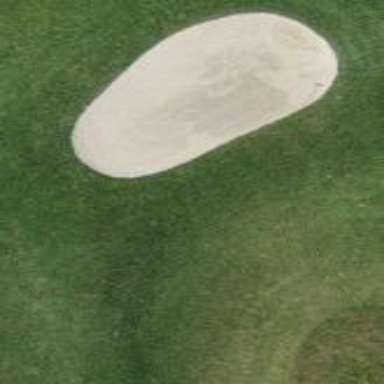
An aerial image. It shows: Golf bunker filled with natural sand.